Question: I have such pie chart
which has data labels with values ["", 20, 1, 3, "", "", "", "", 4, 6, 6],
it shows all values without any problem, except that it doesn't show value 1.
How can i fix it or is it jqPlot bug?

My code is:
'''
function getPieChart(res) {
var data = [];
$.each(res, function (ind, resData) {
data.push([resData.Stage, resData.Count]);
});
var dataLbl = [];
for (var i = 0; i < data.length; i++) {
if (data[i][1] != 0) {
dataLbl.push(data[i][1]);
}
else {
dataLbl.push('');
}
}
var piePlot = jQuery.jqplot('pie-chart', [data],
{
seriesDefaults: {
renderer: jQuery.jqplot.PieRenderer,
rendererOptions: {
showDataLabels: true,
dataLabels: dataLbl,
diameter: 250,
dataLabelPositionFactor: 0.5,
sliceMargin: 3,
color: '#DCDCDC'
},
shadow: false
}
}
);
}
'''
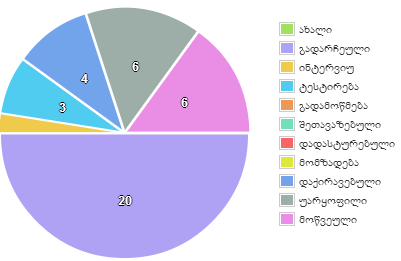
Answer: i dont know whether you could solve this yet, but the problem is the dataLabelThreshold setting
by default its value is 3, so nothing below this value will be shown
try setting its value to zero (range is 0-100) like this
'''
rendererOptions: {
dataLabelThreshold: 0,
showDataLabels: true,
dataLabels: labels,
dataLabelFormatString: "%s"
}
'''